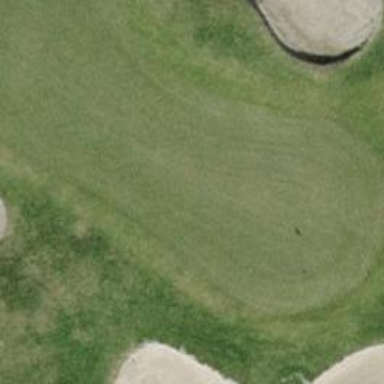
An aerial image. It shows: View of golf hole.